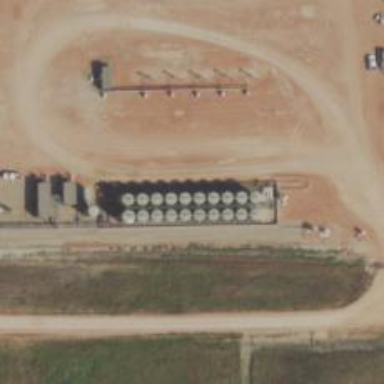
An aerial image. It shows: Storage tank that is man-made.